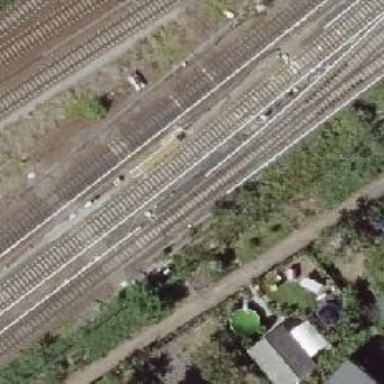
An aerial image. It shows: Railway switch with the turnout on the left side.